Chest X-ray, AP view. Patient: 42 years old, sex F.
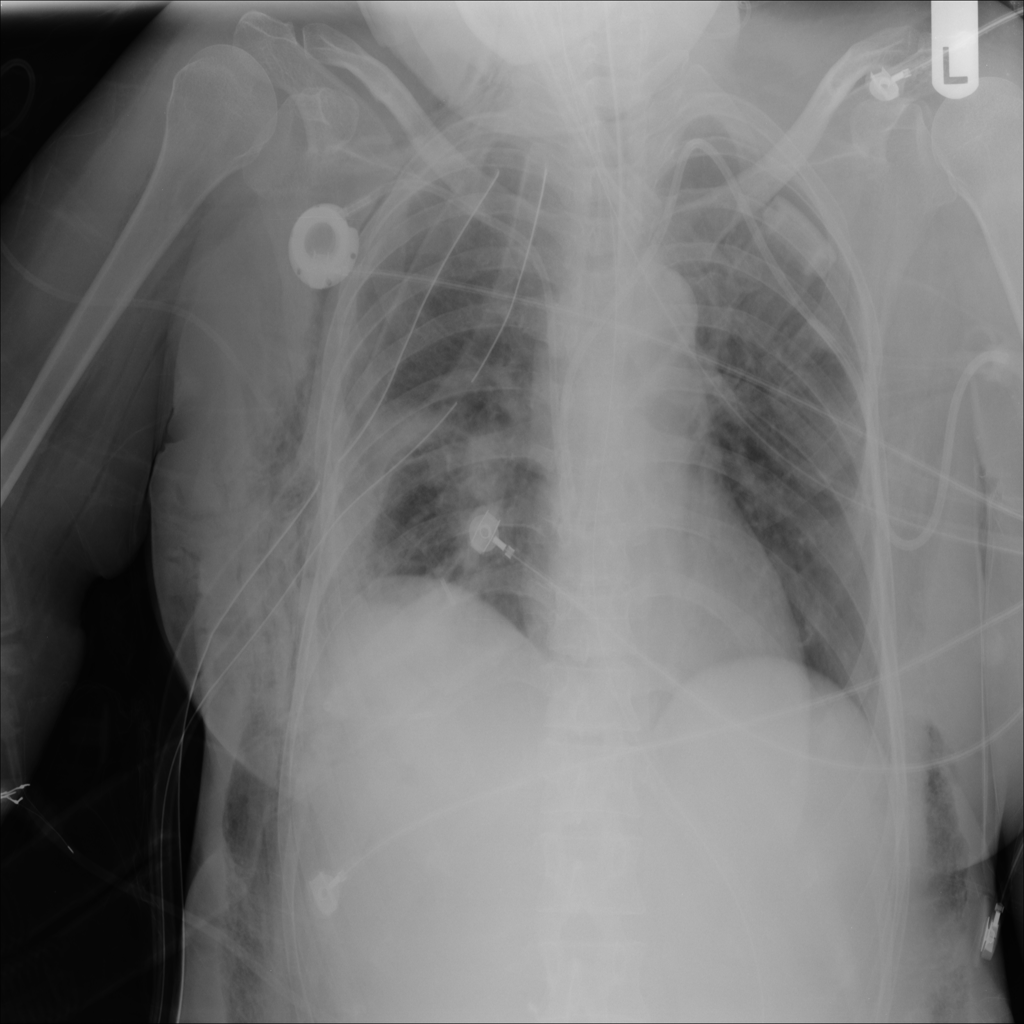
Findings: Atelectasis, Emphysema